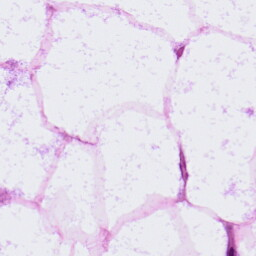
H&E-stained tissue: LymphNode